Question: Recently I got a challenge to resolve in SQL Server 2012. This is the background of the problem.
We are maintaining a self referencing entity (hierarchy) in our product entity. Each product is having parent and child relationship.
Product is having special grouping called master products which derive based on the following logic.
If there is only one product available on hierarchy with regardless of 'IsMasterProdcut' flag it consider master account.
For other products which its immediate parent product tagged as master product or top most product which comes first consider as master product.
Graphical representation is as follow ,

This is the DDL
'''
-- Create Table
CREATE TABLE Product
(
ProductID int PRIMARY KEY,
Name VARCHAR(30) NOT NULL,
ParentId int,
IsMasterProdcut bit NOT NULL
)
-- Insert the data to the table
-- Senario where top most product is the master product
INSERT INTO Product (ProductID,Name,ParentId,IsMasterProdcut) VALUES (1,'Prodcut 1',NULL,0); -- <-- this is the master prodcut as non of the child as flaged
INSERT INTO Product (ProductID,Name,ParentId,IsMasterProdcut) VALUES (2,'Prodcut 2',1,0);
INSERT INTO Product (ProductID,Name,ParentId,IsMasterProdcut) VALUES (3,'Prodcut 3',2,0);
-- Senario two where in middnle account has flag as master product
INSERT INTO Product (ProductID,name,ParentId,IsMasterProdcut) VALUES (4,'Prodcut 4',NULL,0); -- <-- this is the master prodcut as this is top most in hirerachy . So 4 will be master prodcut of 4 and 5 , 6 and 7 will not master product
INSERT INTO Product (ProductID,Name,ParentId,IsMasterProdcut) VALUES (5,'Prodcut 5',4,0);
INSERT INTO Product (ProductID,Name,ParentId,IsMasterProdcut) VALUES (6,'Prodcut 6',5,1); -- < -- this a a master prodcut as it is flagged as master product , So account 7 and 6 master product with be 6
INSERT INTO Product (ProductID,Name,ParentId,IsMasterProdcut) VALUES (7,'Prodcut 7',6,0);
-- Senario three where it has one product
INSERT INTO Product (ProductID,Name,ParentId,IsMasterProdcut) VALUES (8,'Prodcut 8',0,0);
INSERT INTO Product (ProductID,Name,ParentId,IsMasterProdcut) VALUES (9,'Prodcut 9',0,1);
-- Senario 4 Complex product
INSERT INTO Product (ProductID,Name,ParentId,IsMasterProdcut) VALUES (10,'Prodcut 10',0,0);
INSERT INTO Product (ProductID,Name,ParentId,IsMasterProdcut) VALUES (11,'Prodcut 11',10,0);
INSERT INTO Product (ProductID,Name,ParentId,IsMasterProdcut) VALUES (12,'Prodcut 12',11,1);
INSERT INTO Product (ProductID,Name,ParentId,IsMasterProdcut) VALUES (13,'Prodcut 13',12,0);
INSERT INTO Product (ProductID,Name,ParentId,IsMasterProdcut) VALUES (14,'Prodcut 14',10,0);
INSERT INTO Product (ProductID,Name,ParentId,IsMasterProdcut) VALUES (15,'Prodcut 15',14,0);
INSERT INTO Product (ProductID,Name,ParentId,IsMasterProdcut) VALUES (16,'Prodcut 16',15,0);
INSERT INTO Product (ProductID,Name,ParentId,IsMasterProdcut) VALUES (17,'Prodcut 17',10,0);
'''
Expected Result
'''
Master Product ID Master Product Name Product ID Product Name
1 Product 1 1 Product 1
1 Product 1 2 Product 2
1 Product 1 3 Product 3
4 Product 4 4 Product 4
4 Product 4 5 Product 5
6 Product 6 6 Product 6
6 Product 6 7 Product 7
8 Product 8 8 Product 8
9 Product 9 9 Product 9
10 Product 10 10 Product 10
10 Product 10 11 Product 11
12 Product 12 12 Product 12
12 Product 12 13 Product 13
10 Product 10 14 Product 14
10 Product 10 15 Product 15
10 Product 10 16 Product 16
10 Product 10 17 Product 17
'''
Working solution: this is the solution that I have got so far:
'''
BEGIN
CREATE TABLE #TmpMasterProduct
(
ProductId nvarchar(50)
)
INSERT INTO #TmpMasterProduct
SELECT ProductId
FROM (
-- Get master accounts which are flagged as master product
SELECT MA.ProductId
FROm [dbo].[Product] AS MA WITH (NOLOCK)
WHERE MA.[IsMasterProdcut] = 1
UNION
-- Get top most prodcut which will be automatically consider as master product.
SELECT MAT.ProductId
FROM DBO.[Product] As MAT WITH (NOLOCK)
WHERE MAT.[ParentId] IS NULL
) AS MasterProdcuts;
WITH Mapping as
(
SELECT A.ProductId , A.ParentId
FROM DBO.[Product] A
WHERE A.ProductId IN
(
SELECT ProductId
FROM #TmpMasterProduct
)
UNION ALL
SELECT A.ProductId , A.ParentId
FROM DBO.[Product] A
INNER JOIN Mapping M
ON M.ProductId = A.ParentID
)
SELECT M.ParentId As MasterProductId , MP.Name As MasterProductName , M.ProductId As ProdcutId , CP.Name As ProductName
From Mapping As M
LEFT OUTER JOIN DBO.Product As MP ON MP.ProductId = M.ParentId
LEFT OUTER JOIN DBO.Product As CP On CP.ProductId = M.ProductId
DROP TABLE #TmpMasterProduct
END
'''
But I'm deviating form the result that I want. This is the current out put I'm getting.
'''
MasterProductId MasterProductName ProdcutId ProductName
NULL NULL 1 Prodcut 1
NULL NULL 4 Prodcut 4
5 Prodcut 5 6 Prodcut 6
0 NULL 9 Prodcut 9
11 Prodcut 11 12 Prodcut 12
12 Prodcut 12 13 Prodcut 13
6 Prodcut 6 7 Prodcut 7
4 Prodcut 4 5 Prodcut 5
5 Prodcut 5 6 Prodcut 6
6 Prodcut 6 7 Prodcut 7
1 Prodcut 1 2 Prodcut 2
2 Prodcut 2 3 Prodcut 3
'''
Basically this query I wrote does not goes to deeper level. It terminates form the parent. And second observation I had is this does pick up parents nodes which are not master product.
Is my approach wrong? What is the best way I can get this done except cursors.
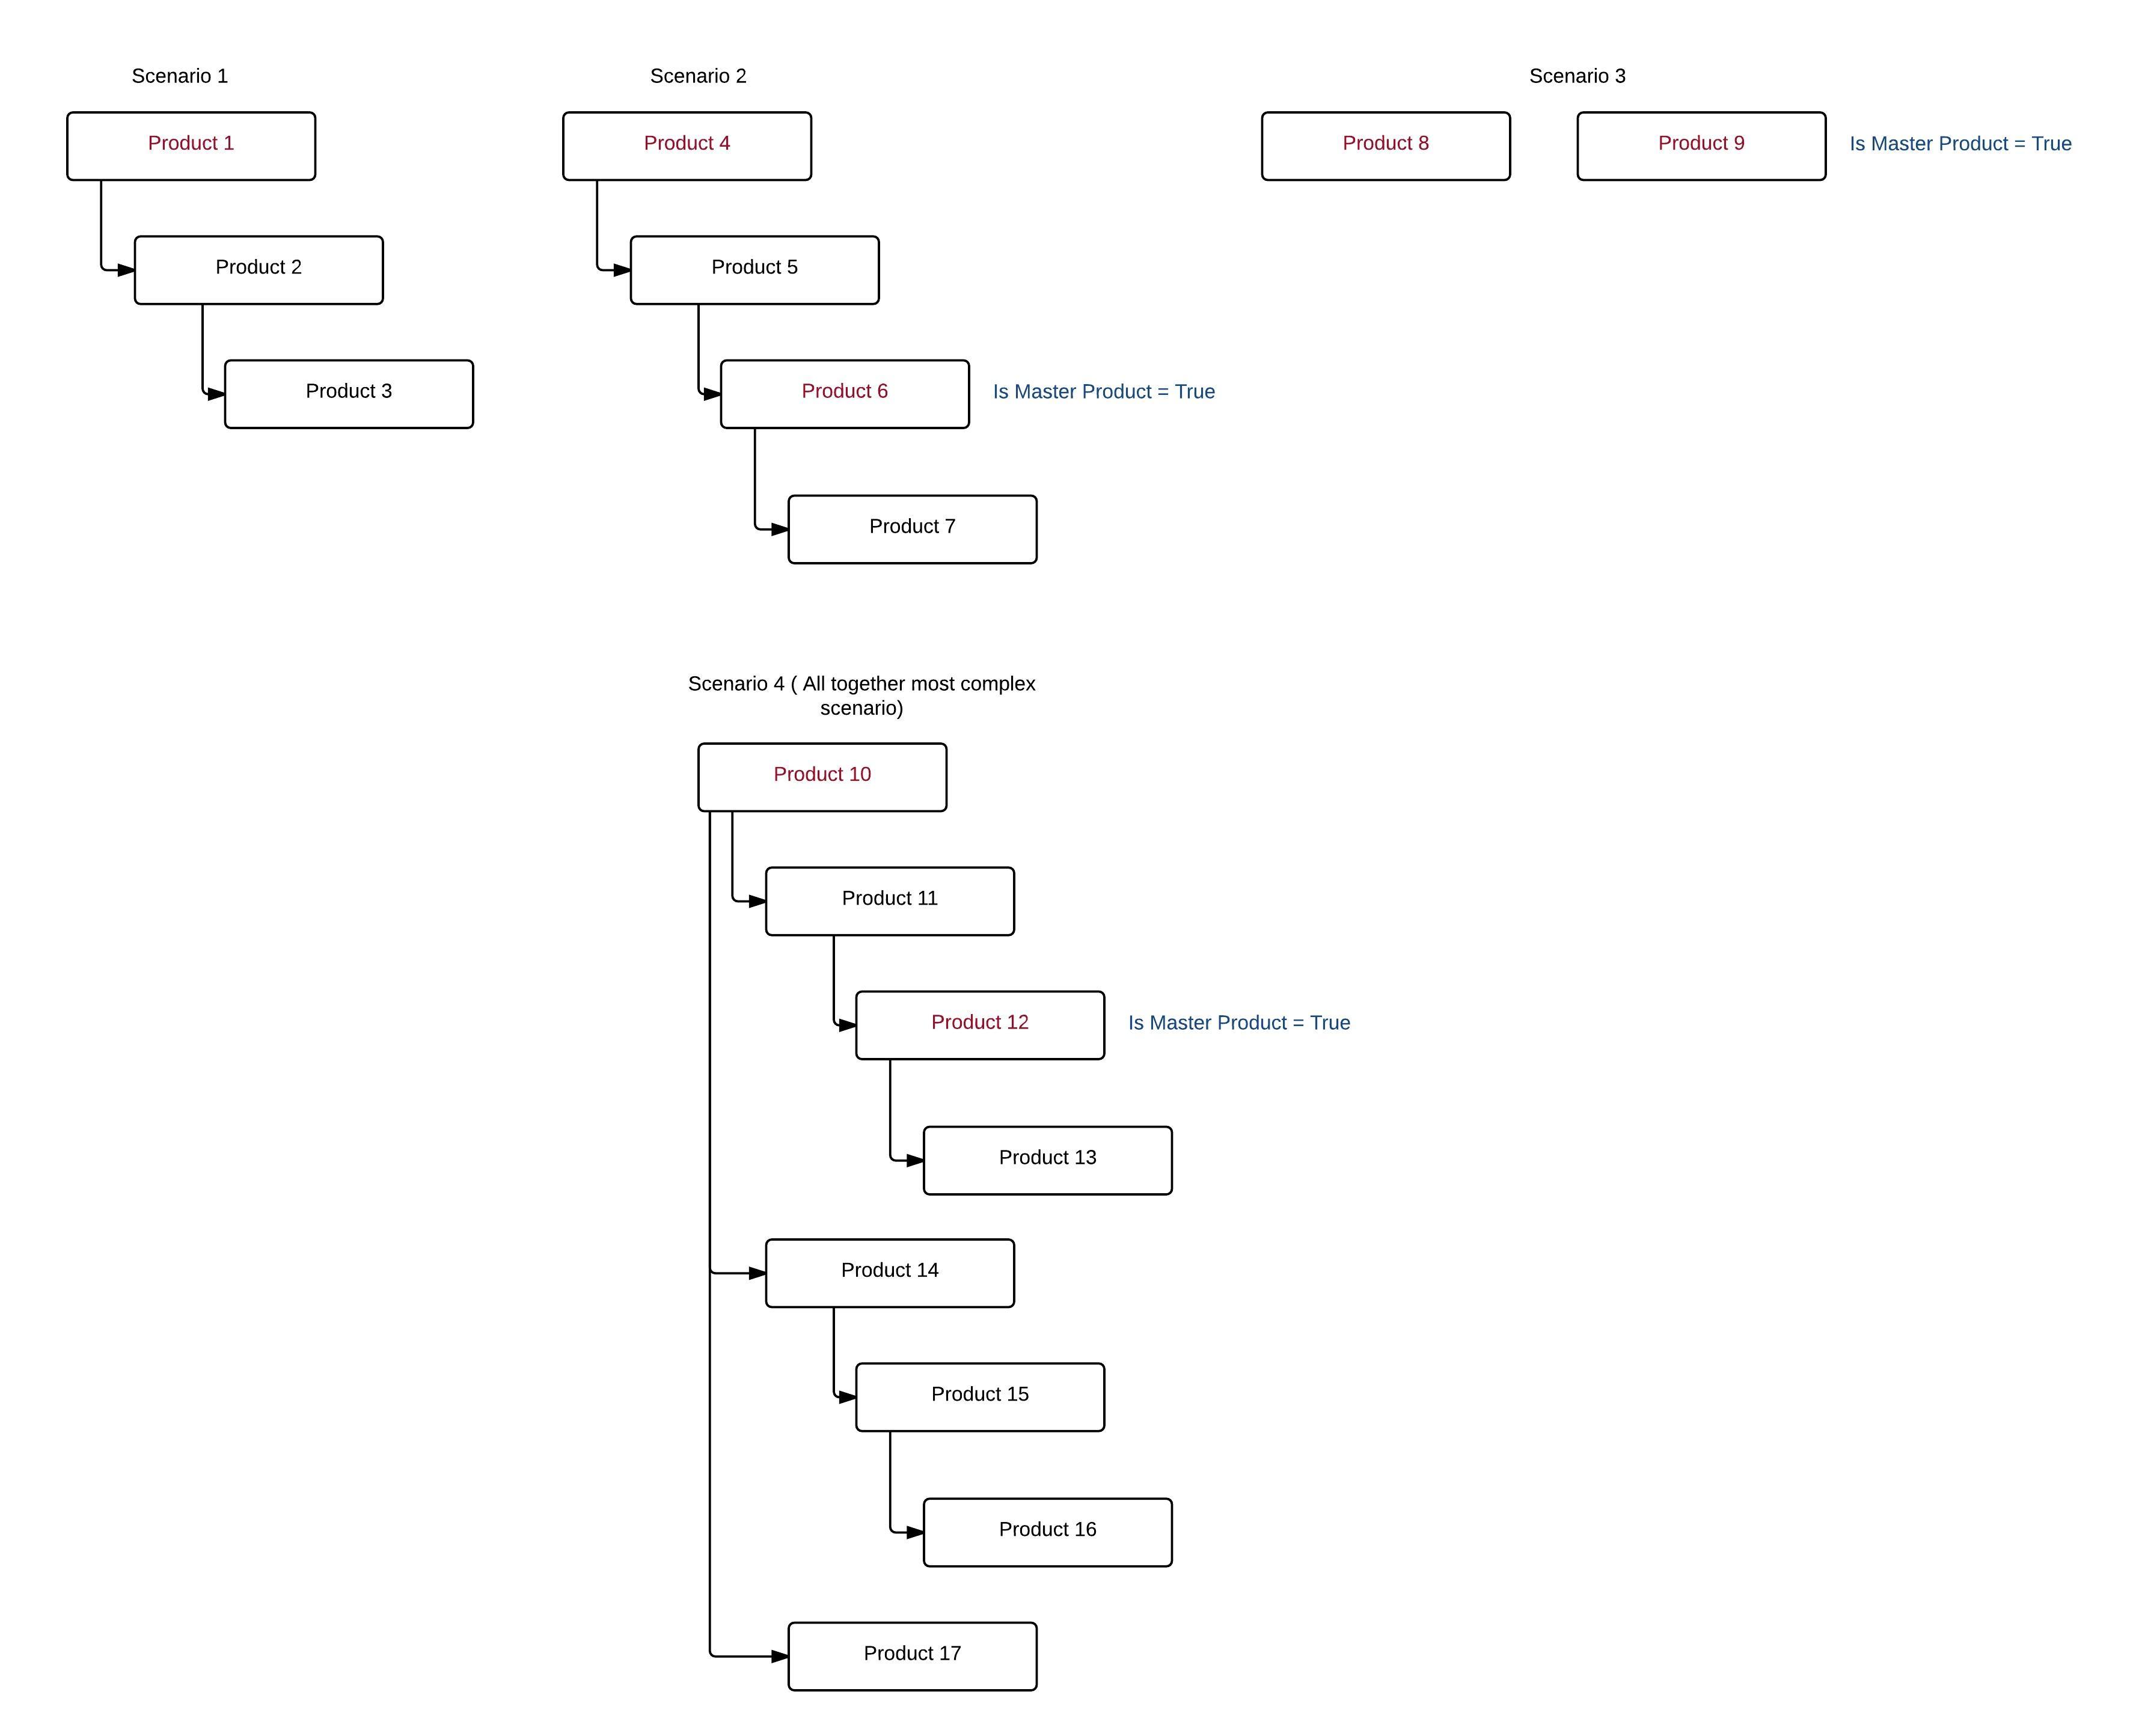
Answer: You are on the right track :) Some fixes:
You are inserting zero, not null, as 'ParentId' into products 8 and 10 - this is why they are never picked up in your initial '#TmpMasterProduct' query - you'll need to change these back to NULL e.g.
'''
INSERT INTO Product (ProductID,Name,ParentId,IsMasterProdcut)
VALUES (8,'Prodcut 8',NULL,0);
'''
(Also, if you were enforcing referential integrity with a Foreign Key from 'ParentId -> ProductId' on the self-join, this kind of issue would be prevented)
You don't need the 'UNION' on the master product prefilter - you can just use 'OR', i.e.:
'''
INSERT INTO #TmpMasterProduct
SELECT MA.ProductId
FROM
[dbo].[Product] AS MA
WHERE MA.[IsMasterProdcut] = 1 OR MA.[ParentId] IS NULL;
'''
In your recursive CTE, you'll need to keep remembering the actual 'MasterProductId', not necessarily the 'ParentId' for each Master product tree, to allow for hierarchies greater than 1 deep, i.e.
'''
WITH Mapping as
(
SELECT A.ProductId as MasterProductId, A.ProductId , A.ParentId ...
UNION ALL
SELECT M.MasterProductId, A.ProductId , A.ParentId ...
'''
You'll need to introduce a termination condition on navigating a tree, which terminates when there is a node which is itself a Master Product (this will be listed separately).
'''
AND A.IsMasterProdcut = 0
'''
You'll want to order the items by 'MasterProductId' to print them out nicely.
<URL>